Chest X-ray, AP view. Patient: 46 years old, sex M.
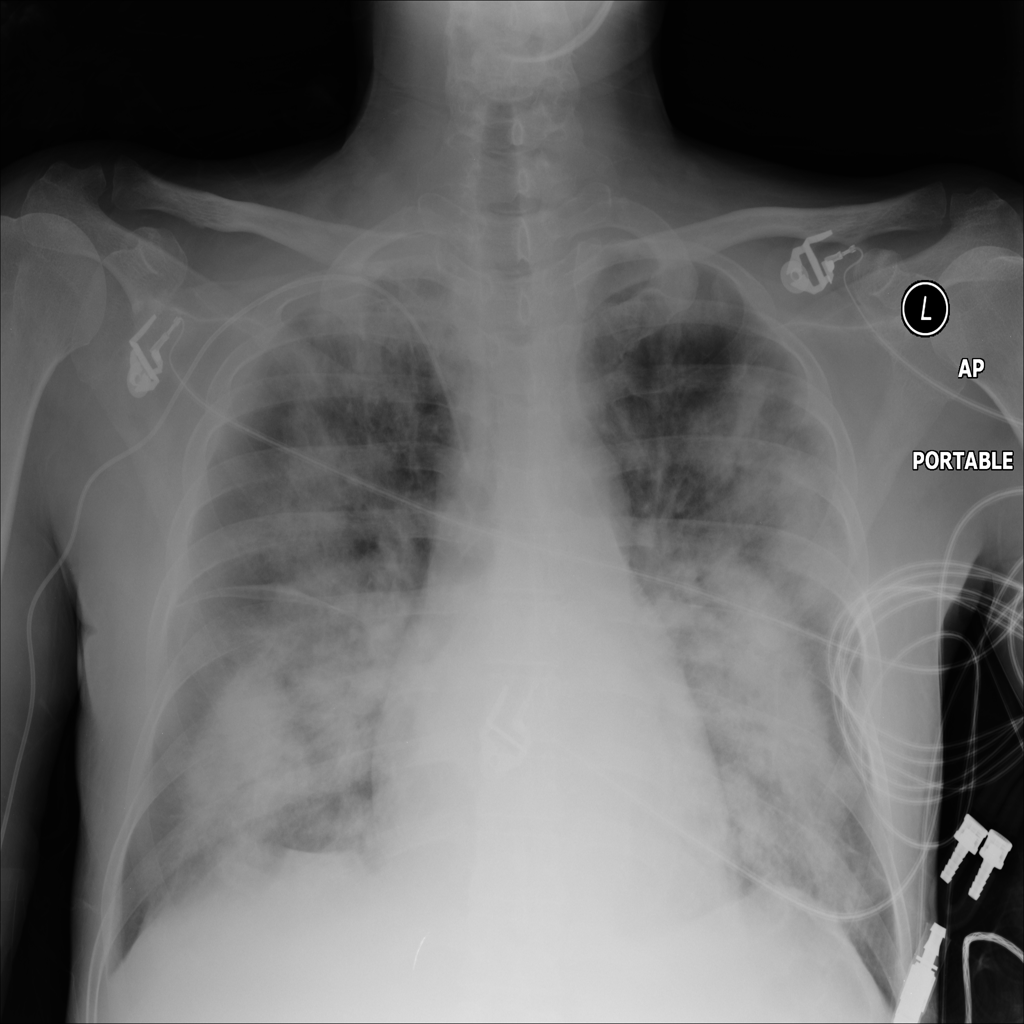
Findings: Infiltration